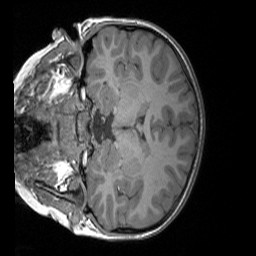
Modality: T1w
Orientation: coronal
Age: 9
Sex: female
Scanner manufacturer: siemens
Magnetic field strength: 3 T
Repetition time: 1.65 s
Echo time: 0.00203 s